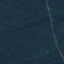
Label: Forest